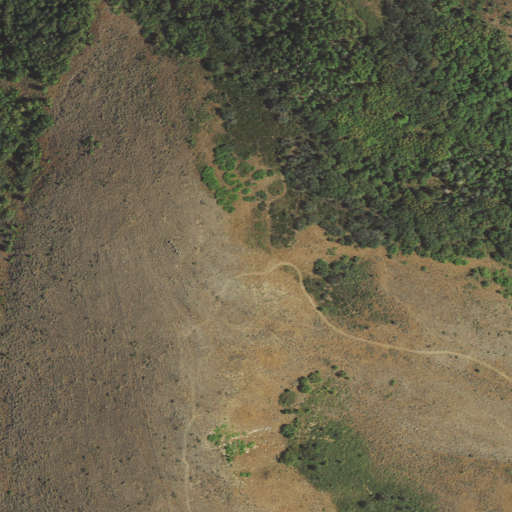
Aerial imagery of mountain in Utah named Middle Mountain containing shrub and deciduous forest